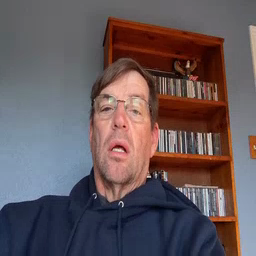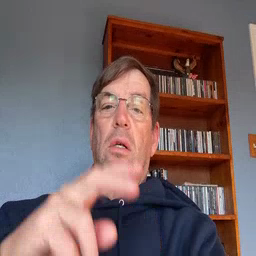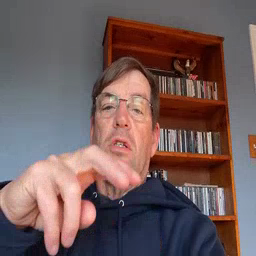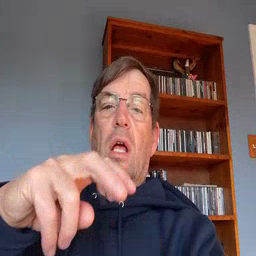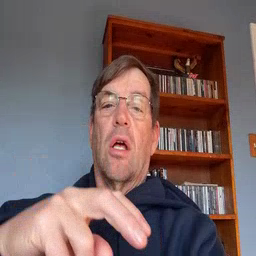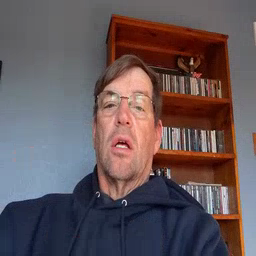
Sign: chair